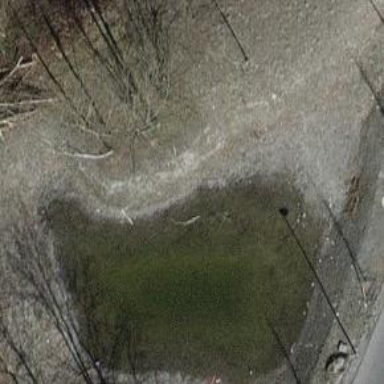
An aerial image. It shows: Peaceful pond surrounded by nature.